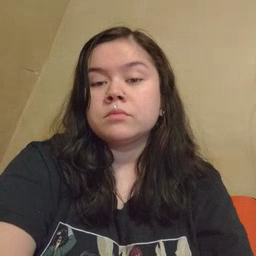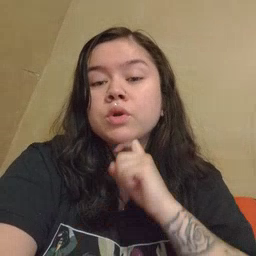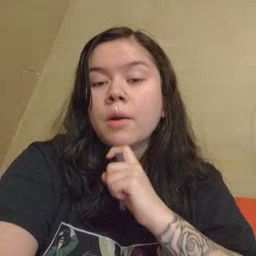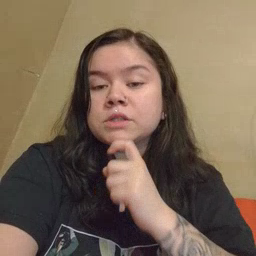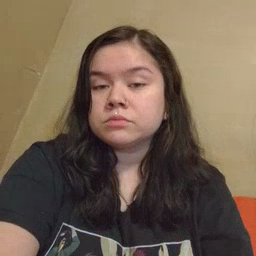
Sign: garbage